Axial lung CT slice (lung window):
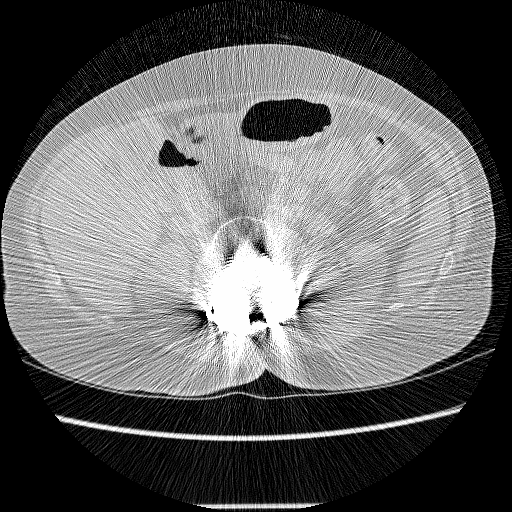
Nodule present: no